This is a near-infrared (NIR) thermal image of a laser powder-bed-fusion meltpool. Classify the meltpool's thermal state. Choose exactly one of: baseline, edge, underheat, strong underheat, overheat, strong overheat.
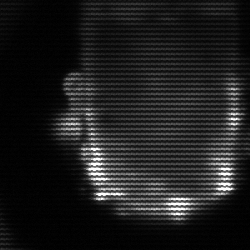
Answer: baseline